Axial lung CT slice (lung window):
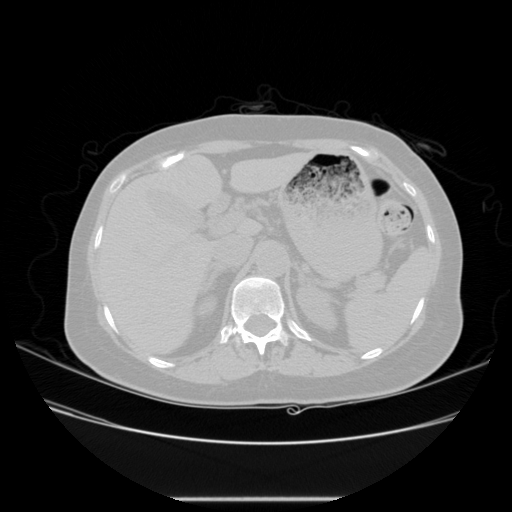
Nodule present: no